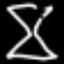
Label: hourglass